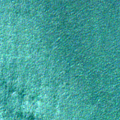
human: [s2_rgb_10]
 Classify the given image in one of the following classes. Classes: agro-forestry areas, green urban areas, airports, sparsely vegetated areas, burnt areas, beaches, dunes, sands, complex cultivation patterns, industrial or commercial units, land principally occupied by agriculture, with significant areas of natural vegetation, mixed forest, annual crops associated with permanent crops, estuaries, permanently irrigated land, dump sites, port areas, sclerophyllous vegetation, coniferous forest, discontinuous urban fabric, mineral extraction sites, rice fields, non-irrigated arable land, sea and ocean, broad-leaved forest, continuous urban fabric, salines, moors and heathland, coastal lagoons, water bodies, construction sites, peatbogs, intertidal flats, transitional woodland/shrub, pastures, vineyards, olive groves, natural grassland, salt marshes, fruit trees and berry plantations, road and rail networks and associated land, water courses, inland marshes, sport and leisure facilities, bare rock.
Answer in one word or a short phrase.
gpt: sea and ocean